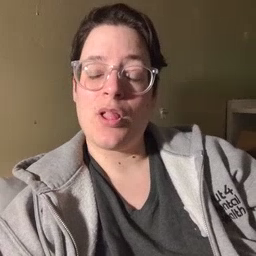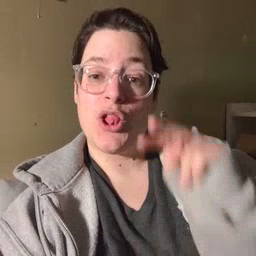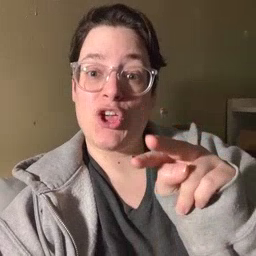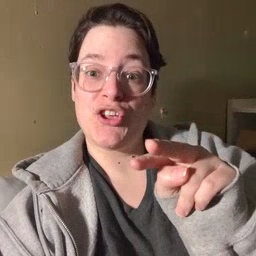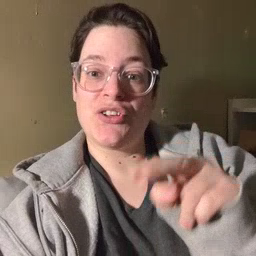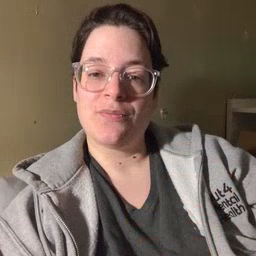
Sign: look